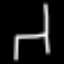
Label: chair